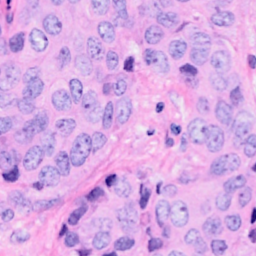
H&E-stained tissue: Breast